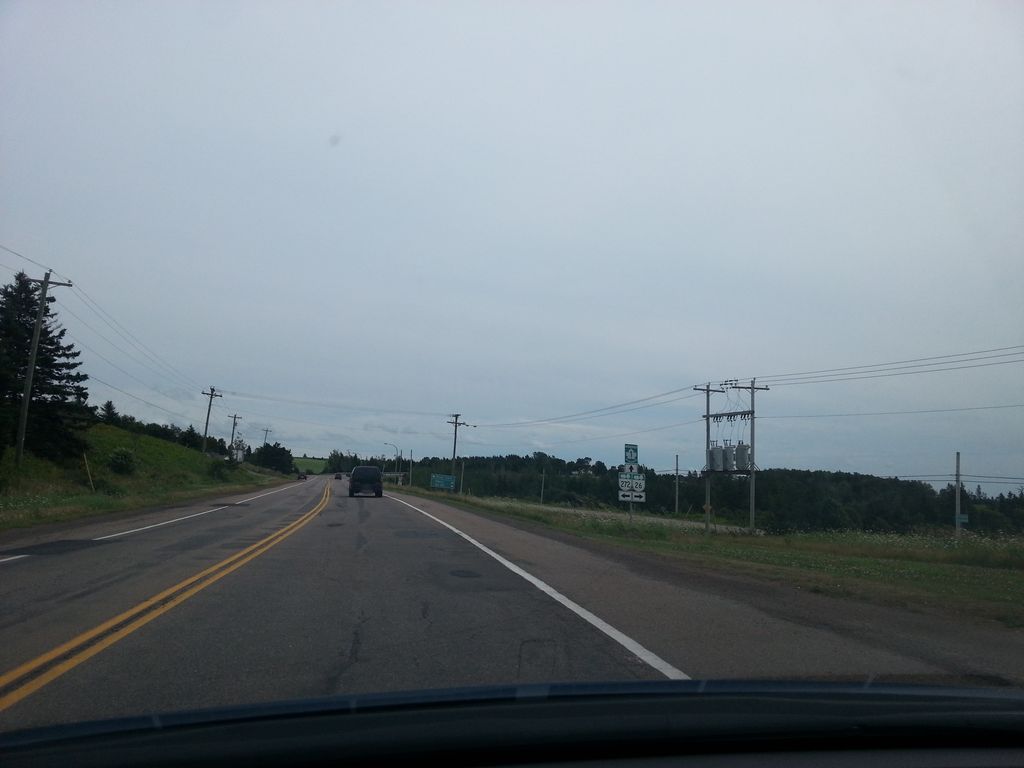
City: charlottetown